Interaction volume radius: 10 \u00c5
Interaction volume height: 10 \u00c5
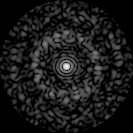
Disorder parameter: 0.8808